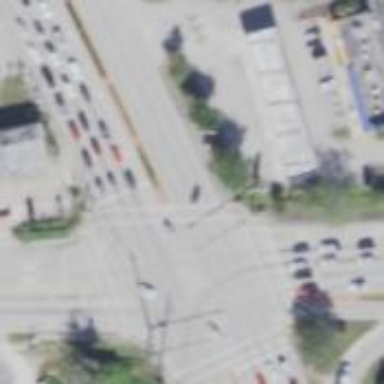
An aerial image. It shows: Footway with asphalt surface and marked with lines for crossing.